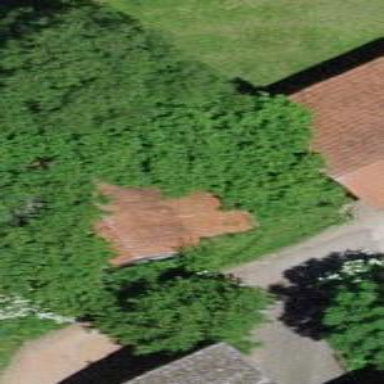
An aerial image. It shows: Barn.